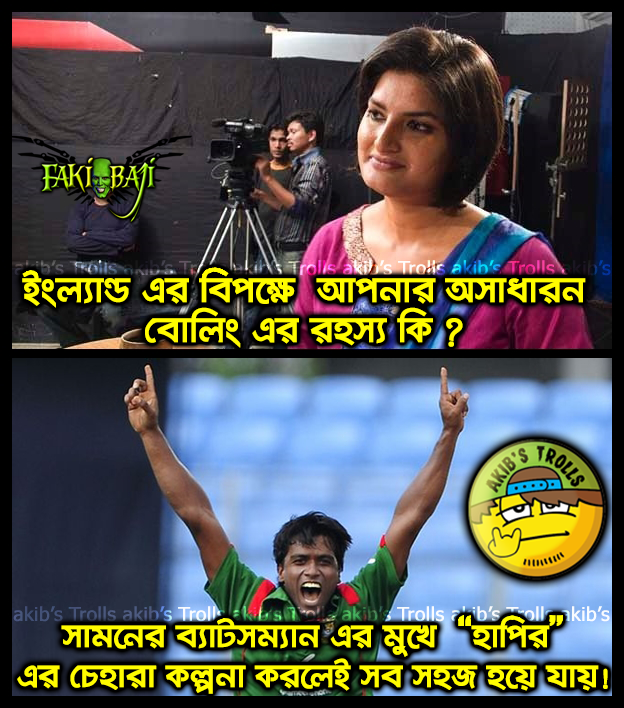
Caption: ইংল্যান্ড এর বিপক্ষে অসাধারণ বোলিং রহস্য কি? সামনের ব্যাটসম্যান এর মুখে "হাপির" এর চেহারা কল্পনা করলেই সব সহজ হয়ে যায়!
Label: hate